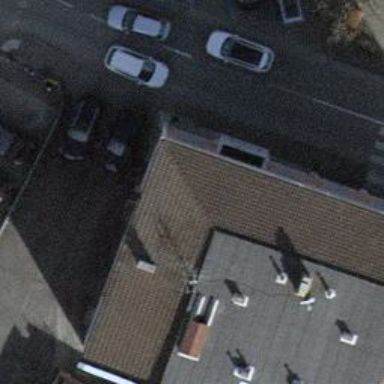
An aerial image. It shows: Flat metal roof as part of building.